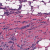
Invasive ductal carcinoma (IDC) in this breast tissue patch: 1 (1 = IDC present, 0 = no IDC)